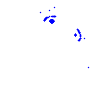
Particle: electron